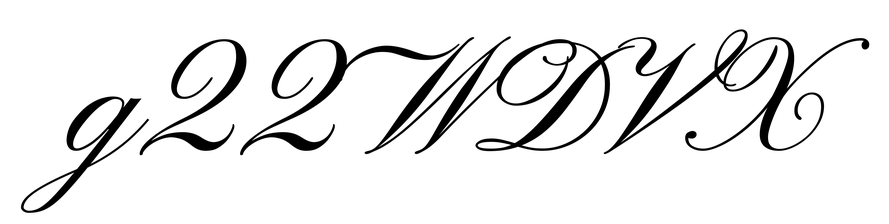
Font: PinyonScript-Regular